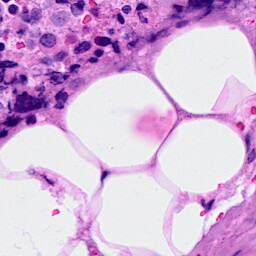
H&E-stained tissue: Breast